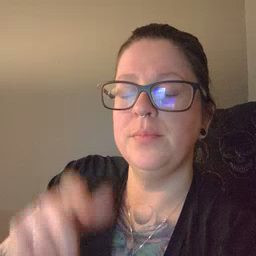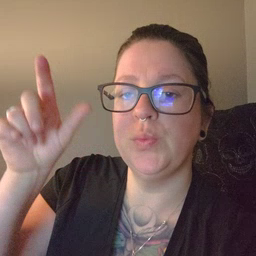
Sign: moon